Field crop: tomato
Growth stage: 1
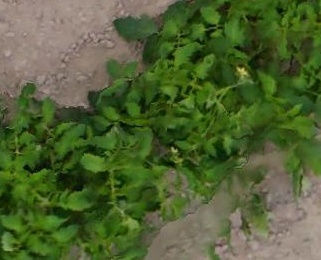
Species: tomato